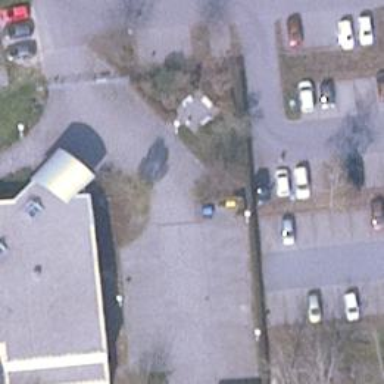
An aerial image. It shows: Parking area with surface.